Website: ulta-beauty
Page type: customer-info-address
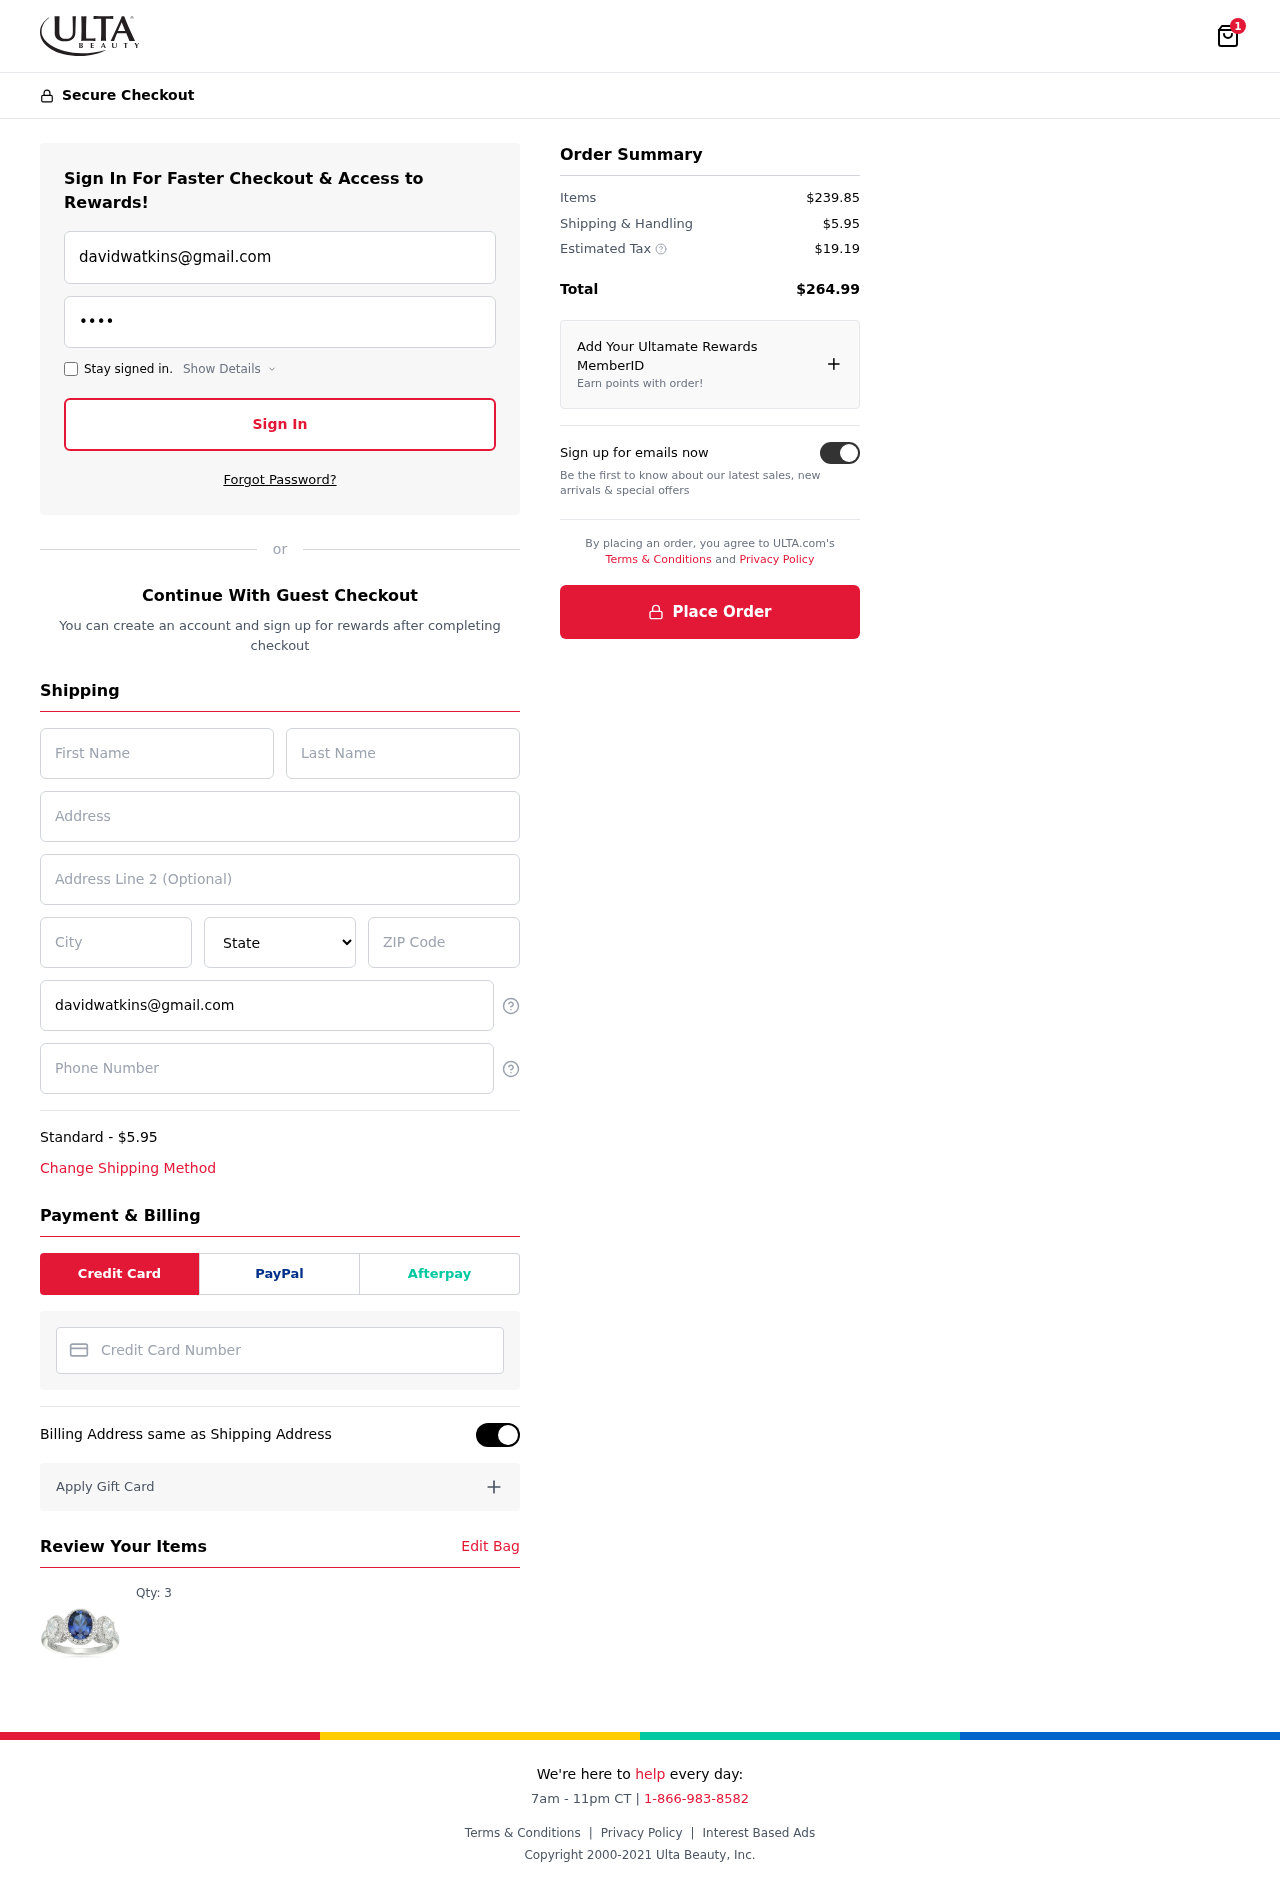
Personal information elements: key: PII_CARD_NUMBER
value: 6011 2875 1752 5157
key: PII_CITY
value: Heatherside
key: PII_EMAIL
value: davidwatkins@gmail.com
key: PII_FIRSTNAME
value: David
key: PII_LASTNAME
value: Watkins
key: PII_PHONE
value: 4988485117
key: PII_POSTCODE
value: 41932
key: PII_STATE
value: Wyoming
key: PII_STREET
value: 17073 Cohen Centers
Product elements: key: PRODUCT1_QUANTITY
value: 3
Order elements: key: ORDER_NUM_ITEMS
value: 1
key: ORDER_SHIPPING_COST
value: $5.95
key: ORDER_ITEMS_TOTAL
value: $239.85
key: ORDER_SHIPPING_COST2
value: $5.95
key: ORDER_TAX
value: $19.19
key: ORDER_TOTAL
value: $264.99